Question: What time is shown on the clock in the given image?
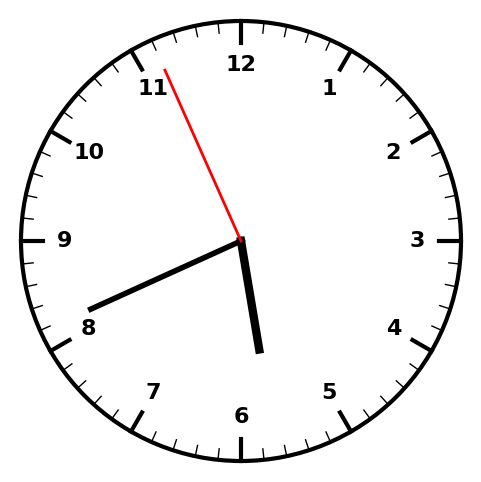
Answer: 05:40:56